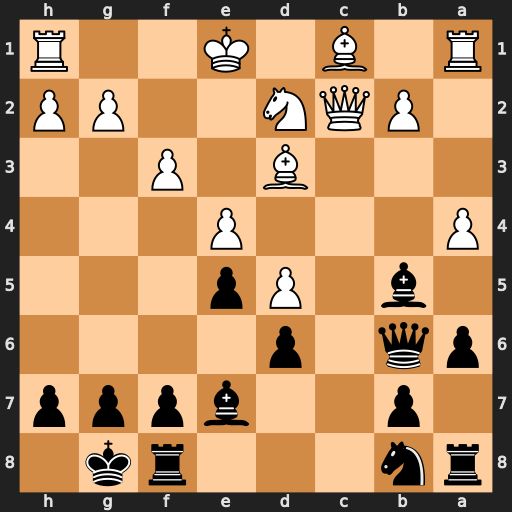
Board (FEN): rn3rk1/1p2bppp/pq1p4/1b1Pp3/P3P3/3B1P2/1PQN2PP/R1B1K2R
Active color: b
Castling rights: KQ
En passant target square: -
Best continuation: Qe3+ Kd1 Bxd3 Qxd3 Qxd3